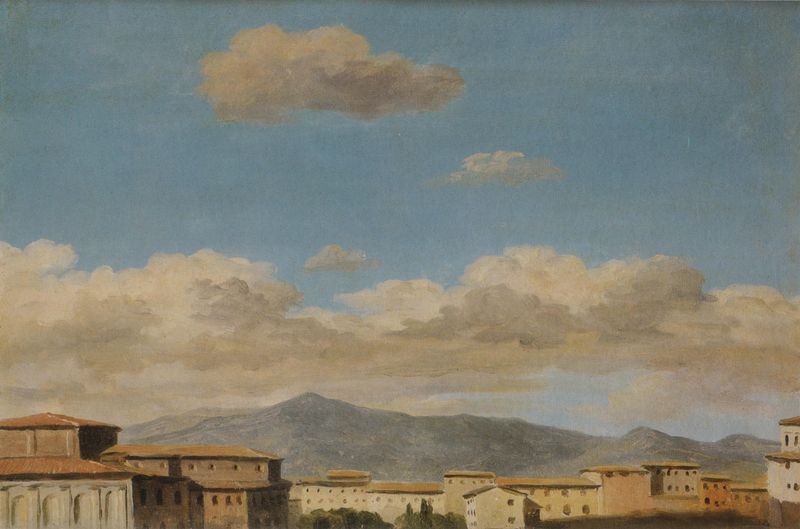
Titel: Wolkenstudie auf dem Quirinalshügel, Rom
Künstler: Pierre Henri de Valenciennes
Standort: Paris
Institution: Musée du Louvre
Schlagwörter: berg, blau, dunkel, gemälde, himmel, schatten, weiß, wolken, bäume, gelb, grün, landschaft, ocker, stadt, braun, fenster, grau, hell, hintergrund, licht, schwarz, säulen, vordergrund, zeichnung, ölbild, ausblick, dach, gebäude, haus, wolke, beige, malerei, wand, tod, weit, bild, öl, horizont, häuser, hügel, kalt, natur, weite, sonne, hellblau, aussicht, klar, sommer, ansicht, bogen, fassaden, italien, ort, perspektive, sachlich, süden, vedute, berge, gebirge, gipfel, dorf, dächer, mauer, bergkette, kahl, pilaster, umriss, ortschaft, bögen, wände, heimat, alpen, bergkamm, leinwand, putz, hellgrau, horizontal, sfumato, wohnen, schindeln, frisch, toskana, kaserne, wohnungen, häuserzeile, flachdach, decken, kasernen, woklen, vergängnis, vordergrudn, zieg